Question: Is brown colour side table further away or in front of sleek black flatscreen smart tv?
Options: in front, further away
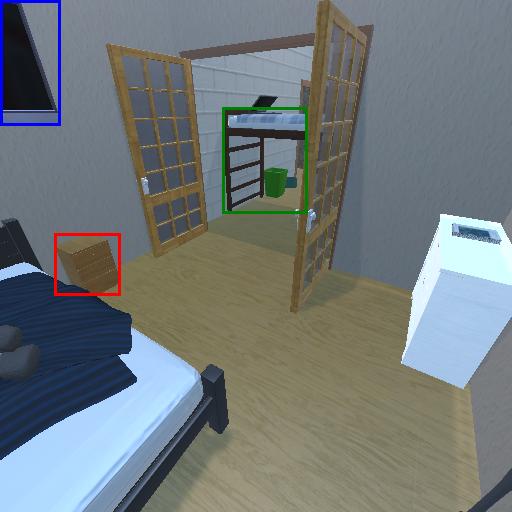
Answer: in front